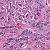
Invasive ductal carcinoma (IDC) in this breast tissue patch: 1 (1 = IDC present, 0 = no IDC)